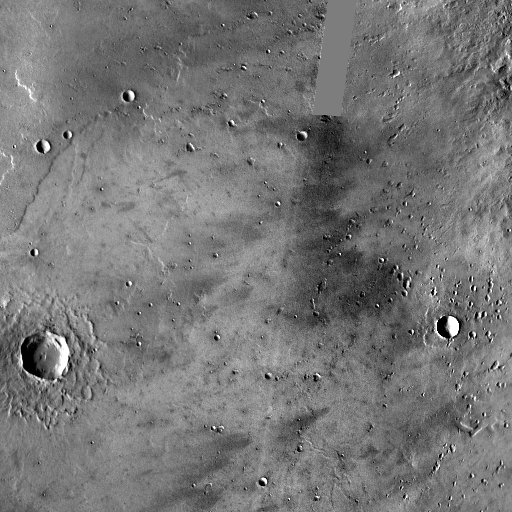
Crater classes present: Background, Other, Layered, Secondary